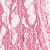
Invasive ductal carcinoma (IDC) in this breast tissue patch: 0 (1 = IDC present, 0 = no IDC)